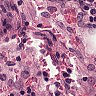
Metastatic tissue present: no